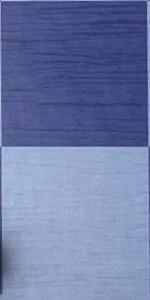
Label: Empty